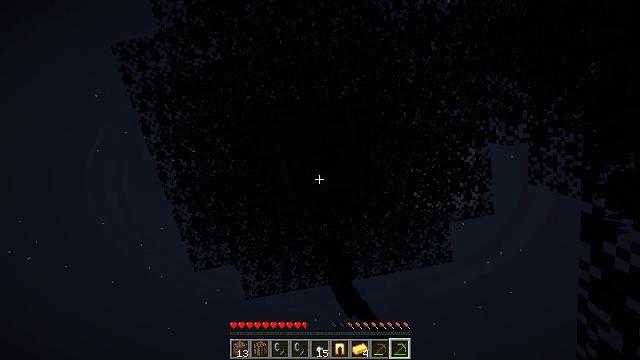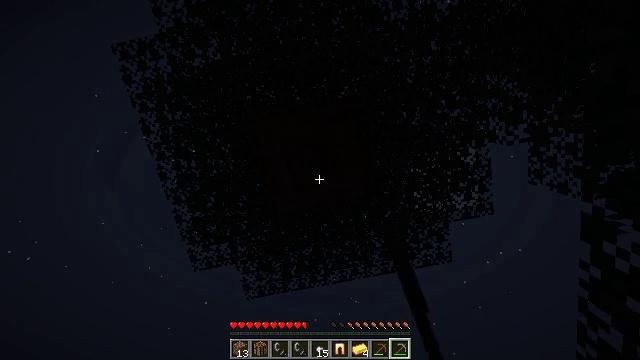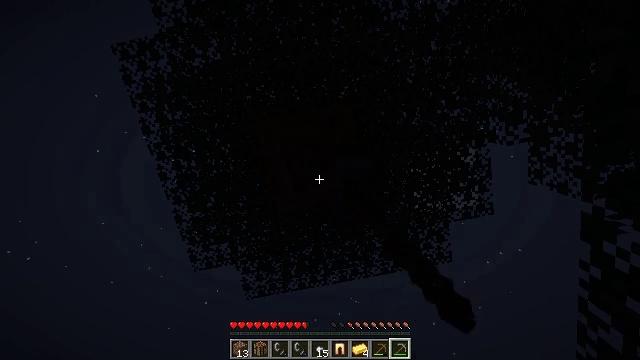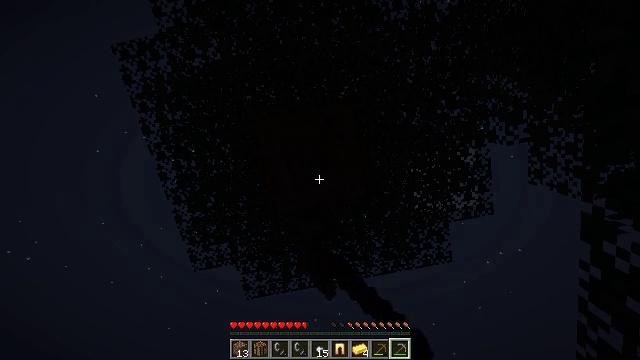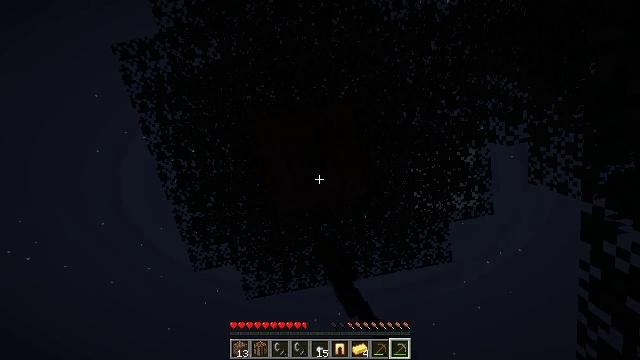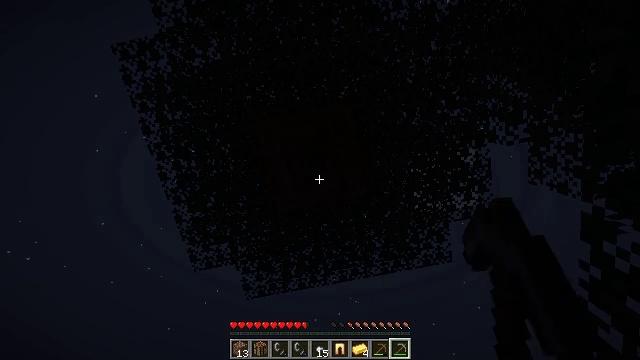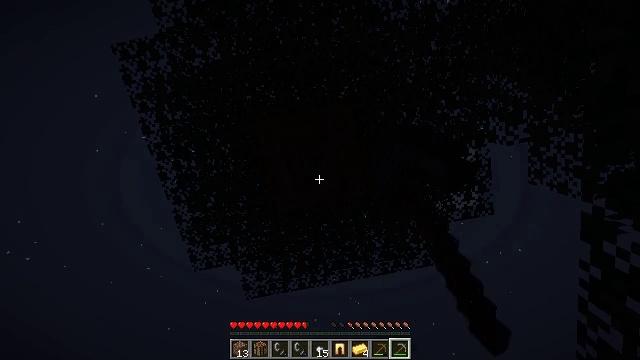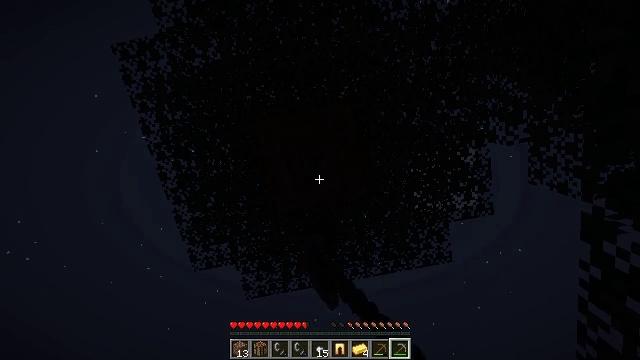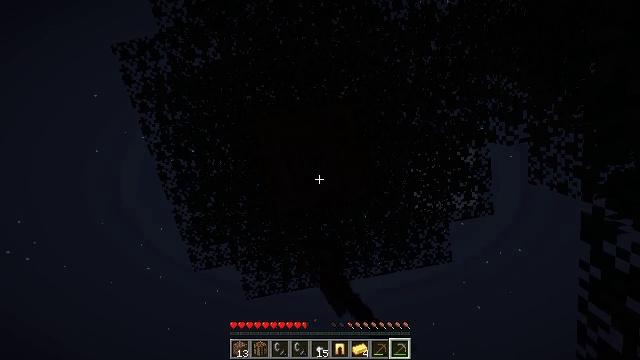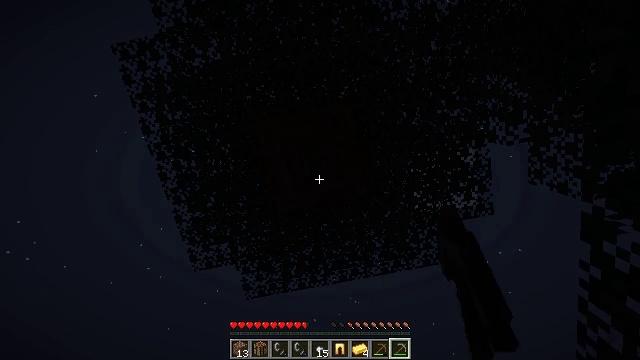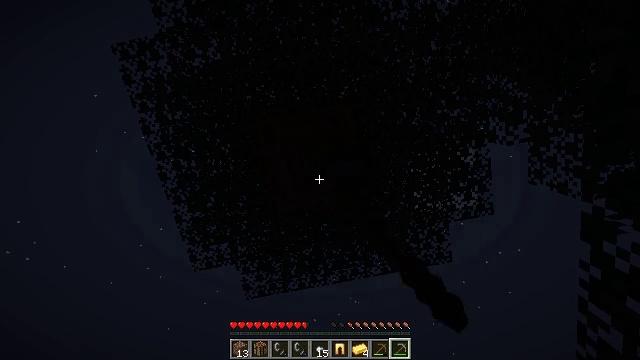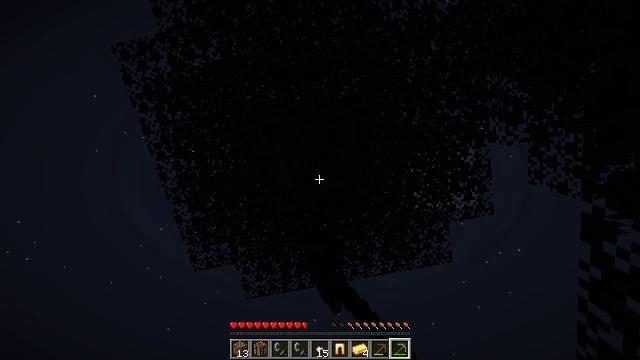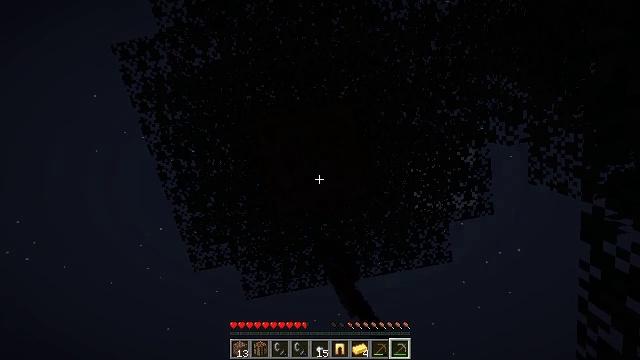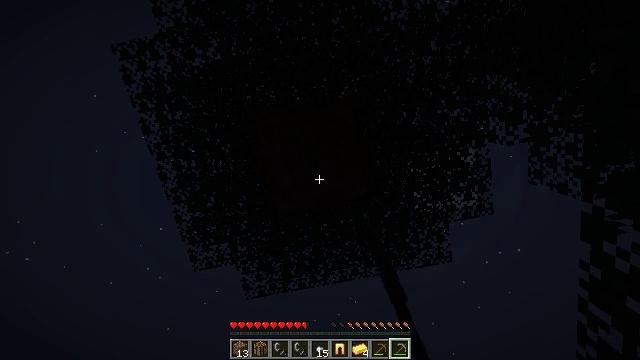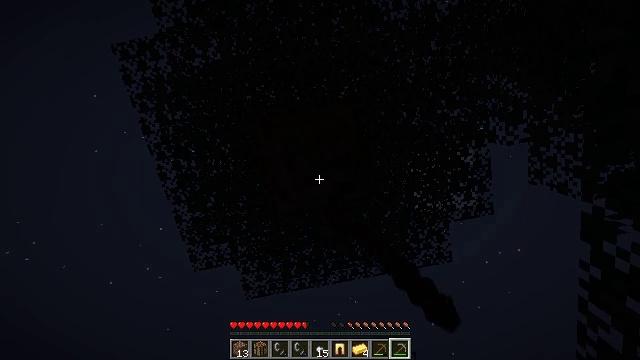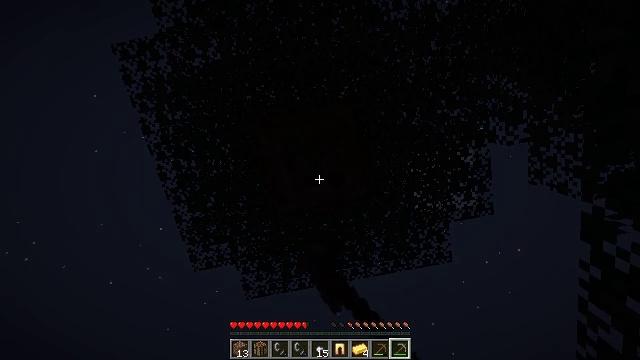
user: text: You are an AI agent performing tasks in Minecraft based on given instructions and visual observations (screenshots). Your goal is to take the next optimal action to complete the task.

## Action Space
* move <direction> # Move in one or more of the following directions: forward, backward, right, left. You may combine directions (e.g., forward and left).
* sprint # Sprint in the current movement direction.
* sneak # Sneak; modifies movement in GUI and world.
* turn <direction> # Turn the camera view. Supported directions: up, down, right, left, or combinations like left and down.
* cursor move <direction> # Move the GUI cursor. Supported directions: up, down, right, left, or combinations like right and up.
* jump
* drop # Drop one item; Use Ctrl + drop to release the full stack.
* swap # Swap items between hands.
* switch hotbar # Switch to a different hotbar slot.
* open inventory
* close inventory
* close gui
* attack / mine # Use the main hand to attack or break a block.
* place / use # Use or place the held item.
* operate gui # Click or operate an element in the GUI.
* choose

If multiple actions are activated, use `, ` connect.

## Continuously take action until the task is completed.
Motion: motion action
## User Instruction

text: Gather spruce log by chopping the tree.
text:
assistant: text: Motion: attack / mine
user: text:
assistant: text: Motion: attack / mine
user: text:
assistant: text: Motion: attack / mine
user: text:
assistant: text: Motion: attack / mine
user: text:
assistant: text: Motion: attack / mine
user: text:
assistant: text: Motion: attack / mine
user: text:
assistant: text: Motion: attack / mine
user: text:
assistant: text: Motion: attack / mine
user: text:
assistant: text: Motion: attack / mine
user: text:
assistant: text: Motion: attack / mine
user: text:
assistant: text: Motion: attack / mine
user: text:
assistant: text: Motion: attack / mine
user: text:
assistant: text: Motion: attack / mine
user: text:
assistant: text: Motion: attack / mine
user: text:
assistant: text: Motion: attack / mine
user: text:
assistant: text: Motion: attack / mine
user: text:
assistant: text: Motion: attack / mine
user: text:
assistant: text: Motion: attack / mine
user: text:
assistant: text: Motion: attack / mine
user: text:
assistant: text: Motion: attack / mine
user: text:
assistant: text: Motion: attack / mine
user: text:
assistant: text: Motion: attack / mine
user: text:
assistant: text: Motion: attack / mine
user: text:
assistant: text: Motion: attack / mine
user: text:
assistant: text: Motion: turn up, attack / mine
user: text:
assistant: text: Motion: attack / mine
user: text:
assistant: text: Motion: attack / mine
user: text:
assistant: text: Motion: attack / mine
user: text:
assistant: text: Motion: attack / mine
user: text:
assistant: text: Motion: attack / mine